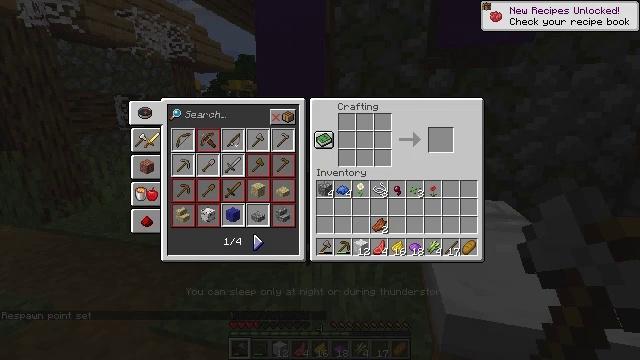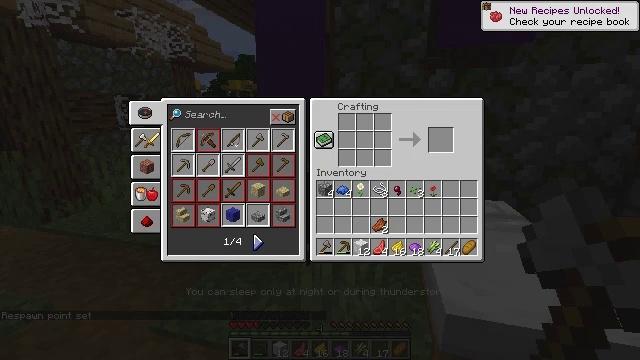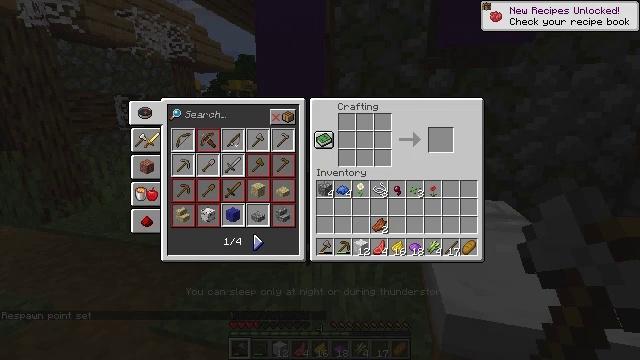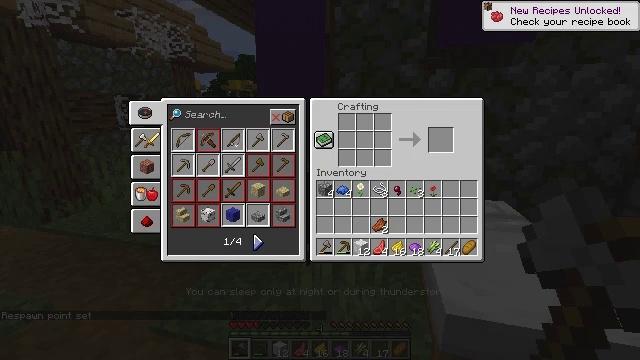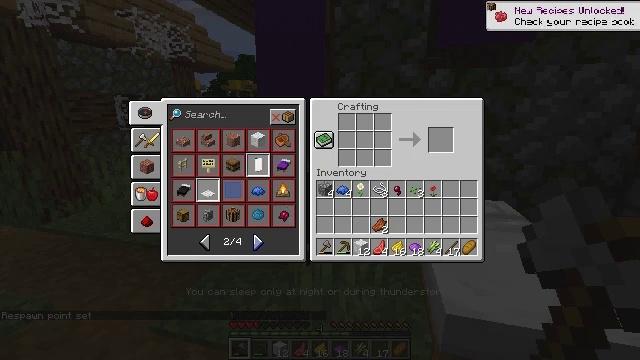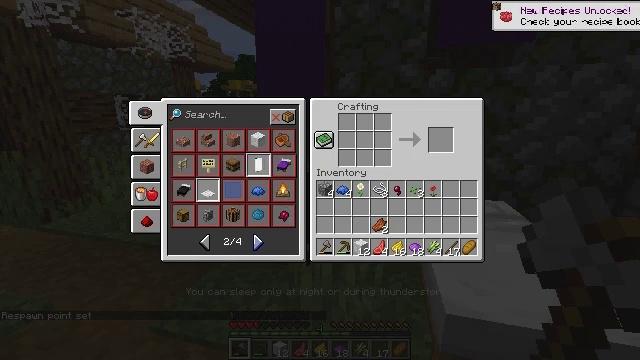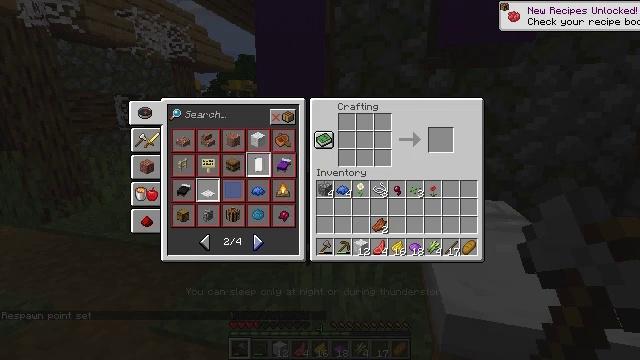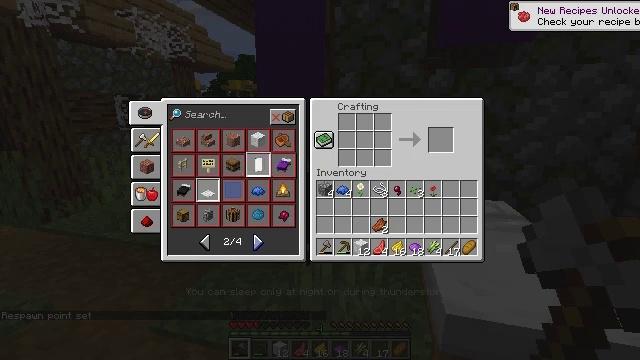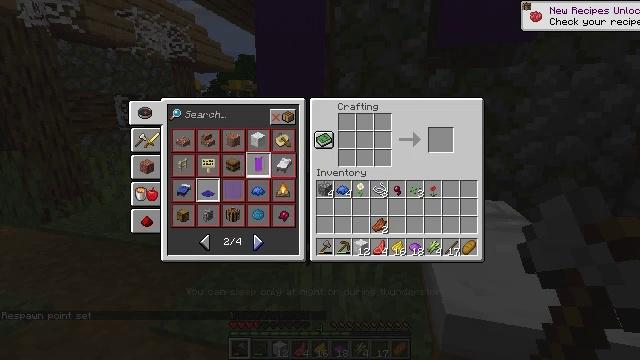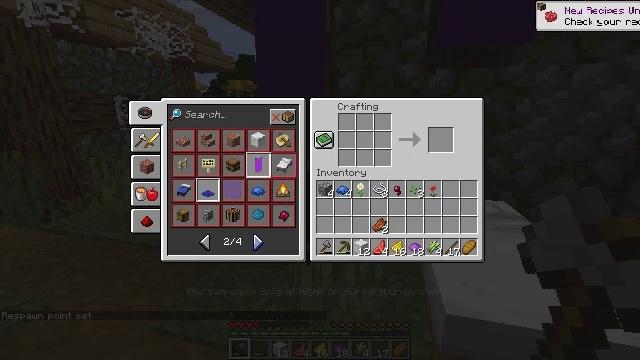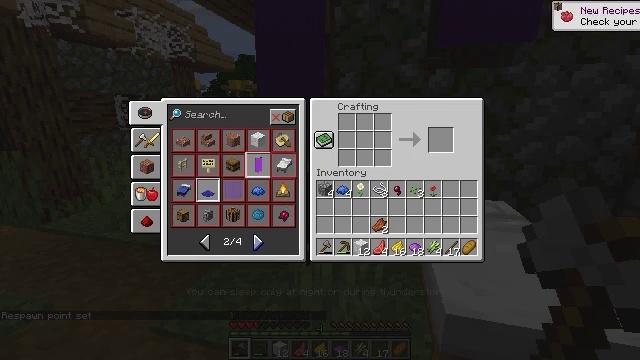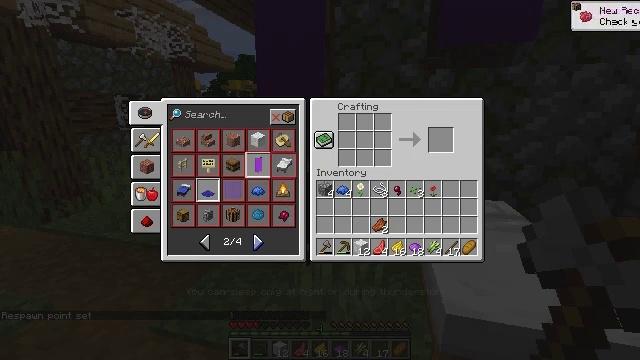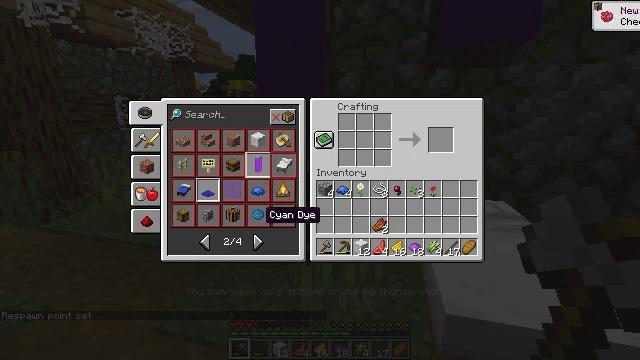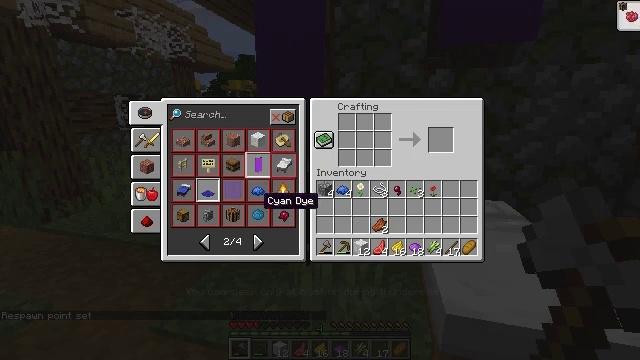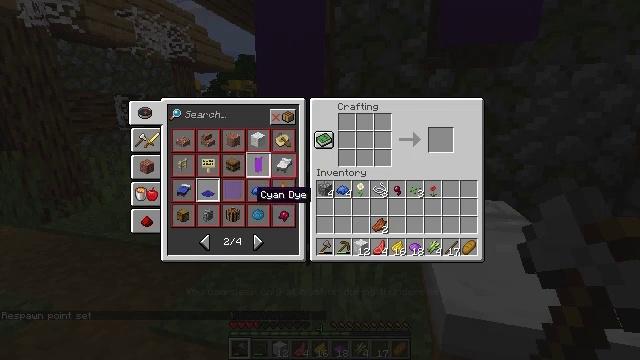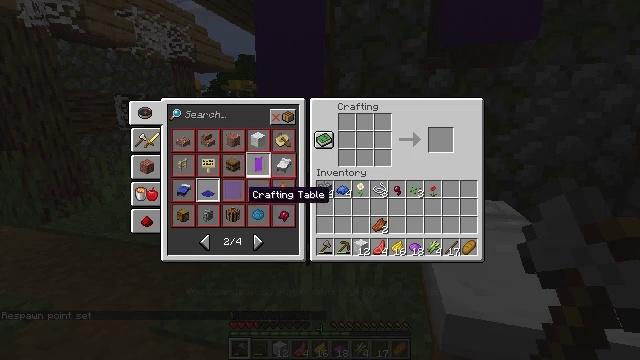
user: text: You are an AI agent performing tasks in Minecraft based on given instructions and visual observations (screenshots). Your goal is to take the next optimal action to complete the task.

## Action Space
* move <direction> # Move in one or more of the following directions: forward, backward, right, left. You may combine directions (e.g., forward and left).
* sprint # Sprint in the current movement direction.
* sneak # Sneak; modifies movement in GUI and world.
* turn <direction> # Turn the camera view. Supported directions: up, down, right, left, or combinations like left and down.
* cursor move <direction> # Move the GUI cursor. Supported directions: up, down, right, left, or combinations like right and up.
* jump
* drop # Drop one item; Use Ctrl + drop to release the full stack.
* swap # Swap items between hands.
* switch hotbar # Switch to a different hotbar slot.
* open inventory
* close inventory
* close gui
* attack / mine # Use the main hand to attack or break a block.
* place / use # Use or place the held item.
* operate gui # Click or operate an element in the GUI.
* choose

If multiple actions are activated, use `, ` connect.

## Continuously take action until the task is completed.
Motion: motion action
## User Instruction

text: Open the crafting grid and create purple wool.
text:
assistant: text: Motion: no_op
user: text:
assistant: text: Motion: no_op
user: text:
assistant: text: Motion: no_op
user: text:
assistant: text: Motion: operate gui
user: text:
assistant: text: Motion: operate gui
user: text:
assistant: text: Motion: no_op
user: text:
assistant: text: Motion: no_op
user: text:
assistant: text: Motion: no_op
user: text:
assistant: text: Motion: no_op
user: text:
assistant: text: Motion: no_op
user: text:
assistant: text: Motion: no_op
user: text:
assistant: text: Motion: cursor move up
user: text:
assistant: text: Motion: cursor move up
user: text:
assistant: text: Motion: cursor move left
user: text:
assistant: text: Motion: cursor move left
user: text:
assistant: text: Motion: no_op
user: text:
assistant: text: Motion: no_op
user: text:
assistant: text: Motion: no_op
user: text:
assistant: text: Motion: cursor move up
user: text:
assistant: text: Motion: cursor move right and up
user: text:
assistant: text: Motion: no_op
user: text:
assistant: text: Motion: sneak
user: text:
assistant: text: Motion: sneak, operate gui
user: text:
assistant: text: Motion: sneak, operate gui
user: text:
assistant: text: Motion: sneak, operate gui
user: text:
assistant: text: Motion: sneak
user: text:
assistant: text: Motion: sneak
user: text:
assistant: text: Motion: sneak, cursor move right
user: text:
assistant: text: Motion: sneak, cursor move right
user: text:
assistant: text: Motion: sneak, cursor move right